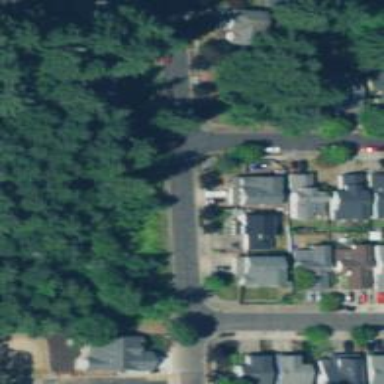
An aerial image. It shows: Residential road with asphalt surface and sidewalk on the left side.